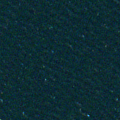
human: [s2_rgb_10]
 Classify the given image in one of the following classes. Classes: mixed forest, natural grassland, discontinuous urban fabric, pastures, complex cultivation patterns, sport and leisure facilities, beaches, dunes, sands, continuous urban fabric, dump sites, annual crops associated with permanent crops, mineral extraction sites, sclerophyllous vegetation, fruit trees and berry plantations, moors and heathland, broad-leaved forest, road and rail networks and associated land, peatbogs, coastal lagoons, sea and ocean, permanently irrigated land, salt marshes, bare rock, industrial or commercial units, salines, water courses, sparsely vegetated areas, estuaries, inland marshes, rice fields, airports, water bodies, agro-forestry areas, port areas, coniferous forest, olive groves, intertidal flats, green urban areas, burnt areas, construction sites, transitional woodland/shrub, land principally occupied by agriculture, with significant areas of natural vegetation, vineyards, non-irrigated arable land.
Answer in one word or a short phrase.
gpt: sea and ocean